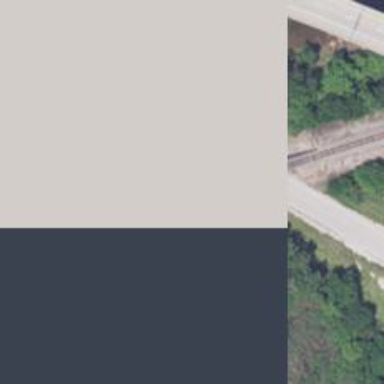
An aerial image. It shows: Railway track.